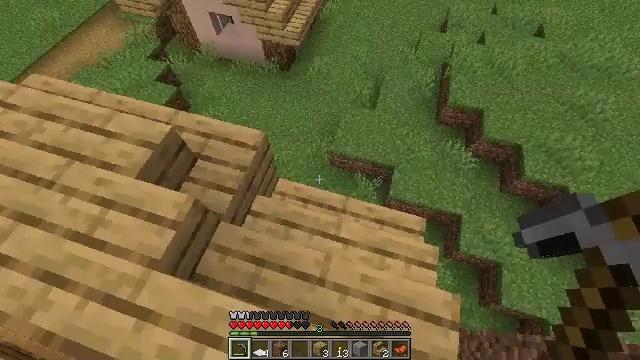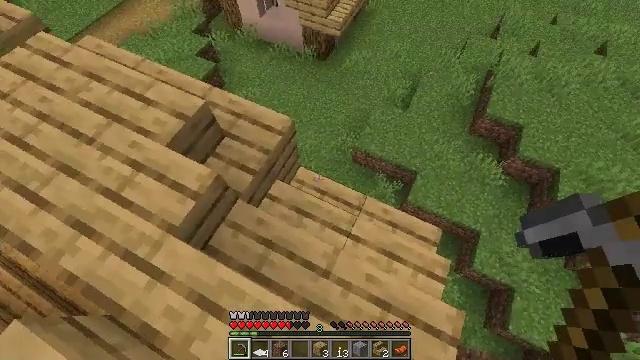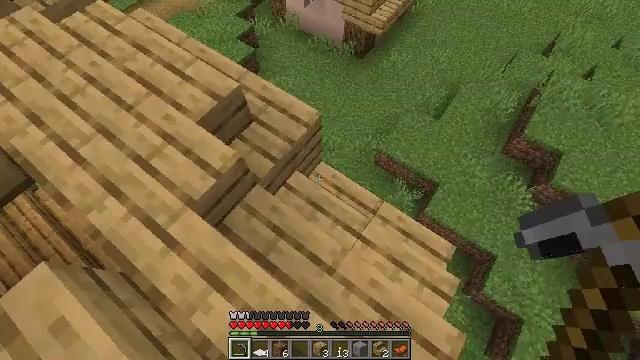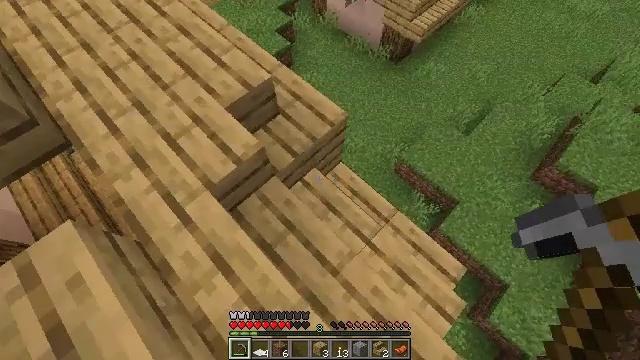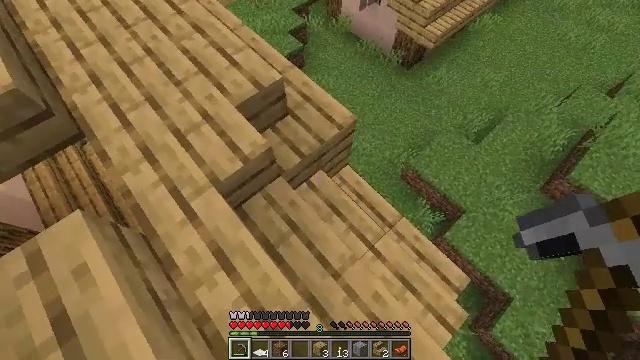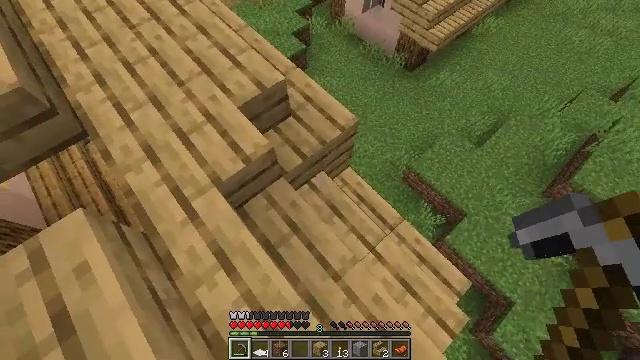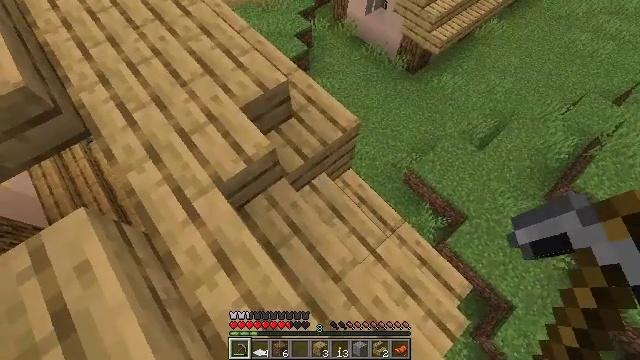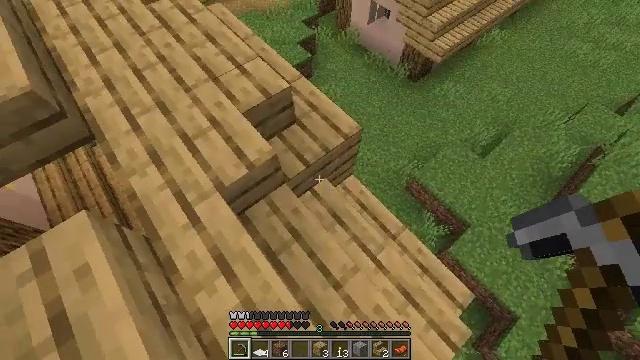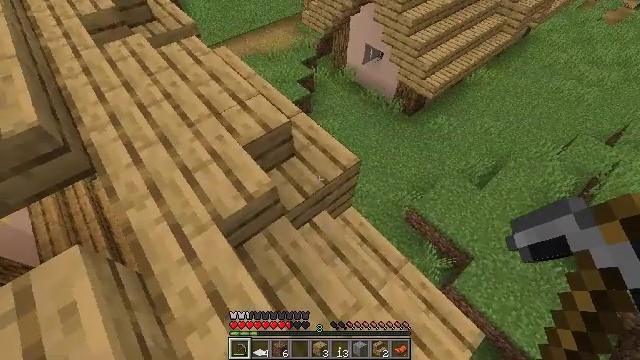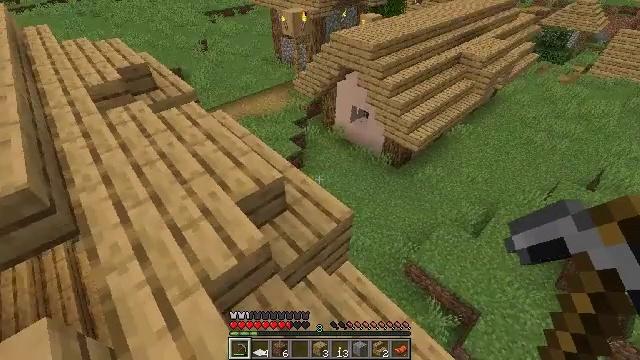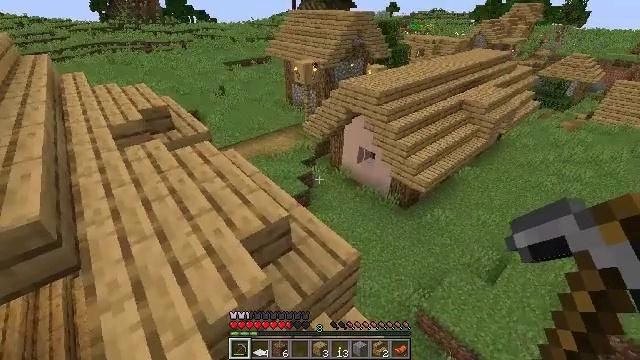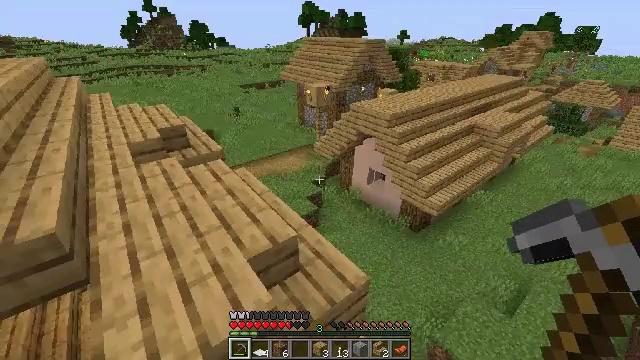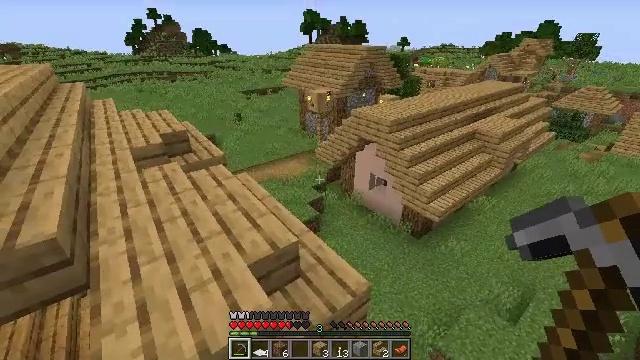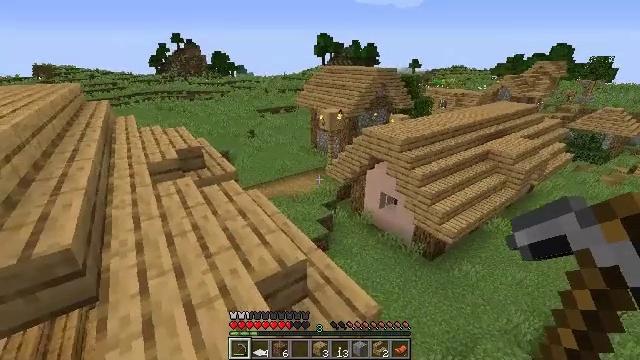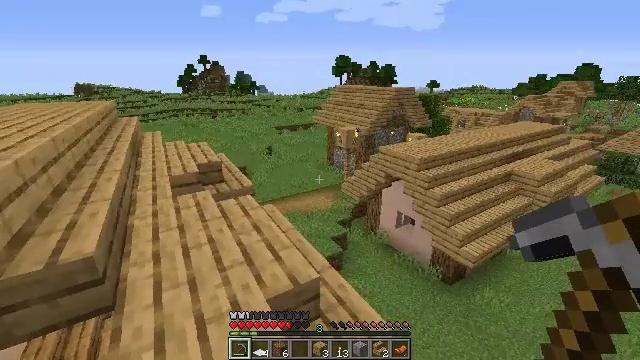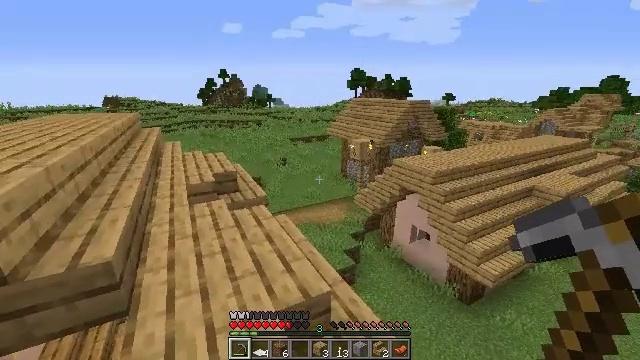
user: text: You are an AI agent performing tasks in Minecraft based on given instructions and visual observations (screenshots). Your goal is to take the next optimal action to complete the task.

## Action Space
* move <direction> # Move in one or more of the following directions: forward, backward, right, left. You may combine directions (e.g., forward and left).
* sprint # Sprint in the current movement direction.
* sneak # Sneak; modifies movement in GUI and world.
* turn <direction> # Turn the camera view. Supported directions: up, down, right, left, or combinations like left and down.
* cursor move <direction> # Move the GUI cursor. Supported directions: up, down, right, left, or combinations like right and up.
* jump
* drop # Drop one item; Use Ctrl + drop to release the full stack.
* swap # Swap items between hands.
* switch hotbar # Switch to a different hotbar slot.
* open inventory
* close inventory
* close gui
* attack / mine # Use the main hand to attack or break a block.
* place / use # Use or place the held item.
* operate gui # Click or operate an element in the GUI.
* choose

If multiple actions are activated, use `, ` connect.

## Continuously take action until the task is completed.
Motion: motion action
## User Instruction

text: Cut down the tree and harvest oak logs.
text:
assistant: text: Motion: turn left and down
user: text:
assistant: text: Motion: turn left
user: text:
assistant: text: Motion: turn left
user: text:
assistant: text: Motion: turn left
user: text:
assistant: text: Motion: no_op
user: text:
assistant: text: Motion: no_op
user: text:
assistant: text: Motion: turn up
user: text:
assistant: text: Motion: turn up
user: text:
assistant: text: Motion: turn right and up
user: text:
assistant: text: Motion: turn left and up
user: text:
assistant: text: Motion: turn left and up
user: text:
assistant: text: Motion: turn up
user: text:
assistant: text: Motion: turn left and up
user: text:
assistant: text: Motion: turn left and up
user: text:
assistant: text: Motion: turn left and up
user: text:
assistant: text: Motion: turn left and up
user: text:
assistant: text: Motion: no_op
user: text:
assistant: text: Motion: turn left and up
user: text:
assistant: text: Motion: turn left and up
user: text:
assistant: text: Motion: turn left
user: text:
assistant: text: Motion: turn left
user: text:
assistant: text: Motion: turn left
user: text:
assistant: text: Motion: no_op
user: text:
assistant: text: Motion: no_op
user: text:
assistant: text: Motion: no_op
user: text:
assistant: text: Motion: no_op
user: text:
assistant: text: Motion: no_op
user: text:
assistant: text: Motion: no_op
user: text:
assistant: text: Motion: turn left and down
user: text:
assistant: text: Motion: turn left and down